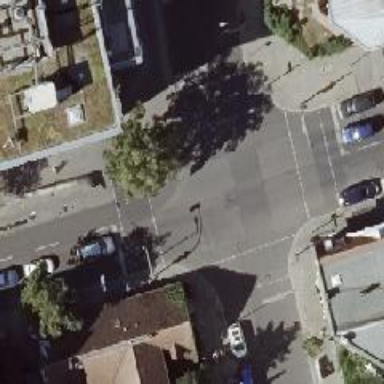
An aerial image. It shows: Road crossing with traffic signals.